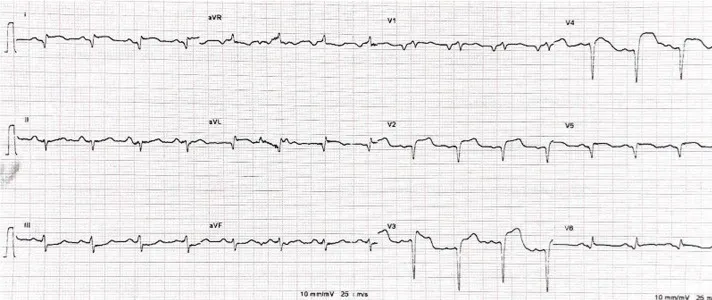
electrocardiogram (EKG) showing ST segment elevation with Q waves in the anterior leads.
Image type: electrography (ekg)